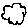
Label: cloud